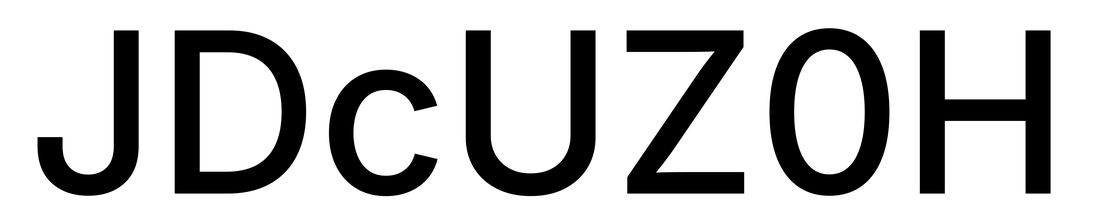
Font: Inter_Medium